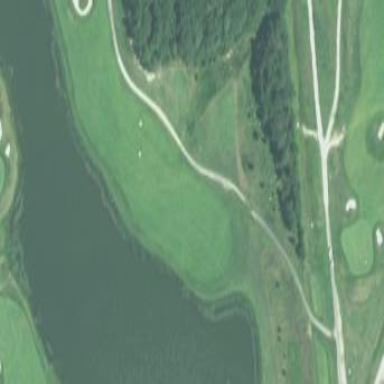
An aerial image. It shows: Water hazard on golf course.